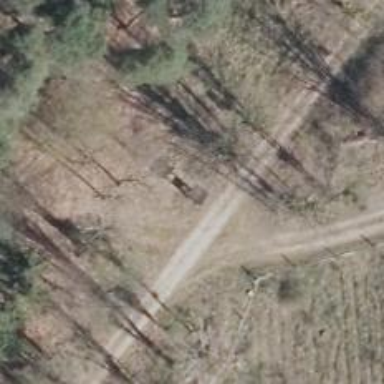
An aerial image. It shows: Hunting stand.